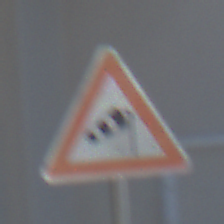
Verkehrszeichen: SeitenwindVonRechts
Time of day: MorningAfternoon
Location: Outdoor (Urban)
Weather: Clear
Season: NotSpecified
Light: Natural